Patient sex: M
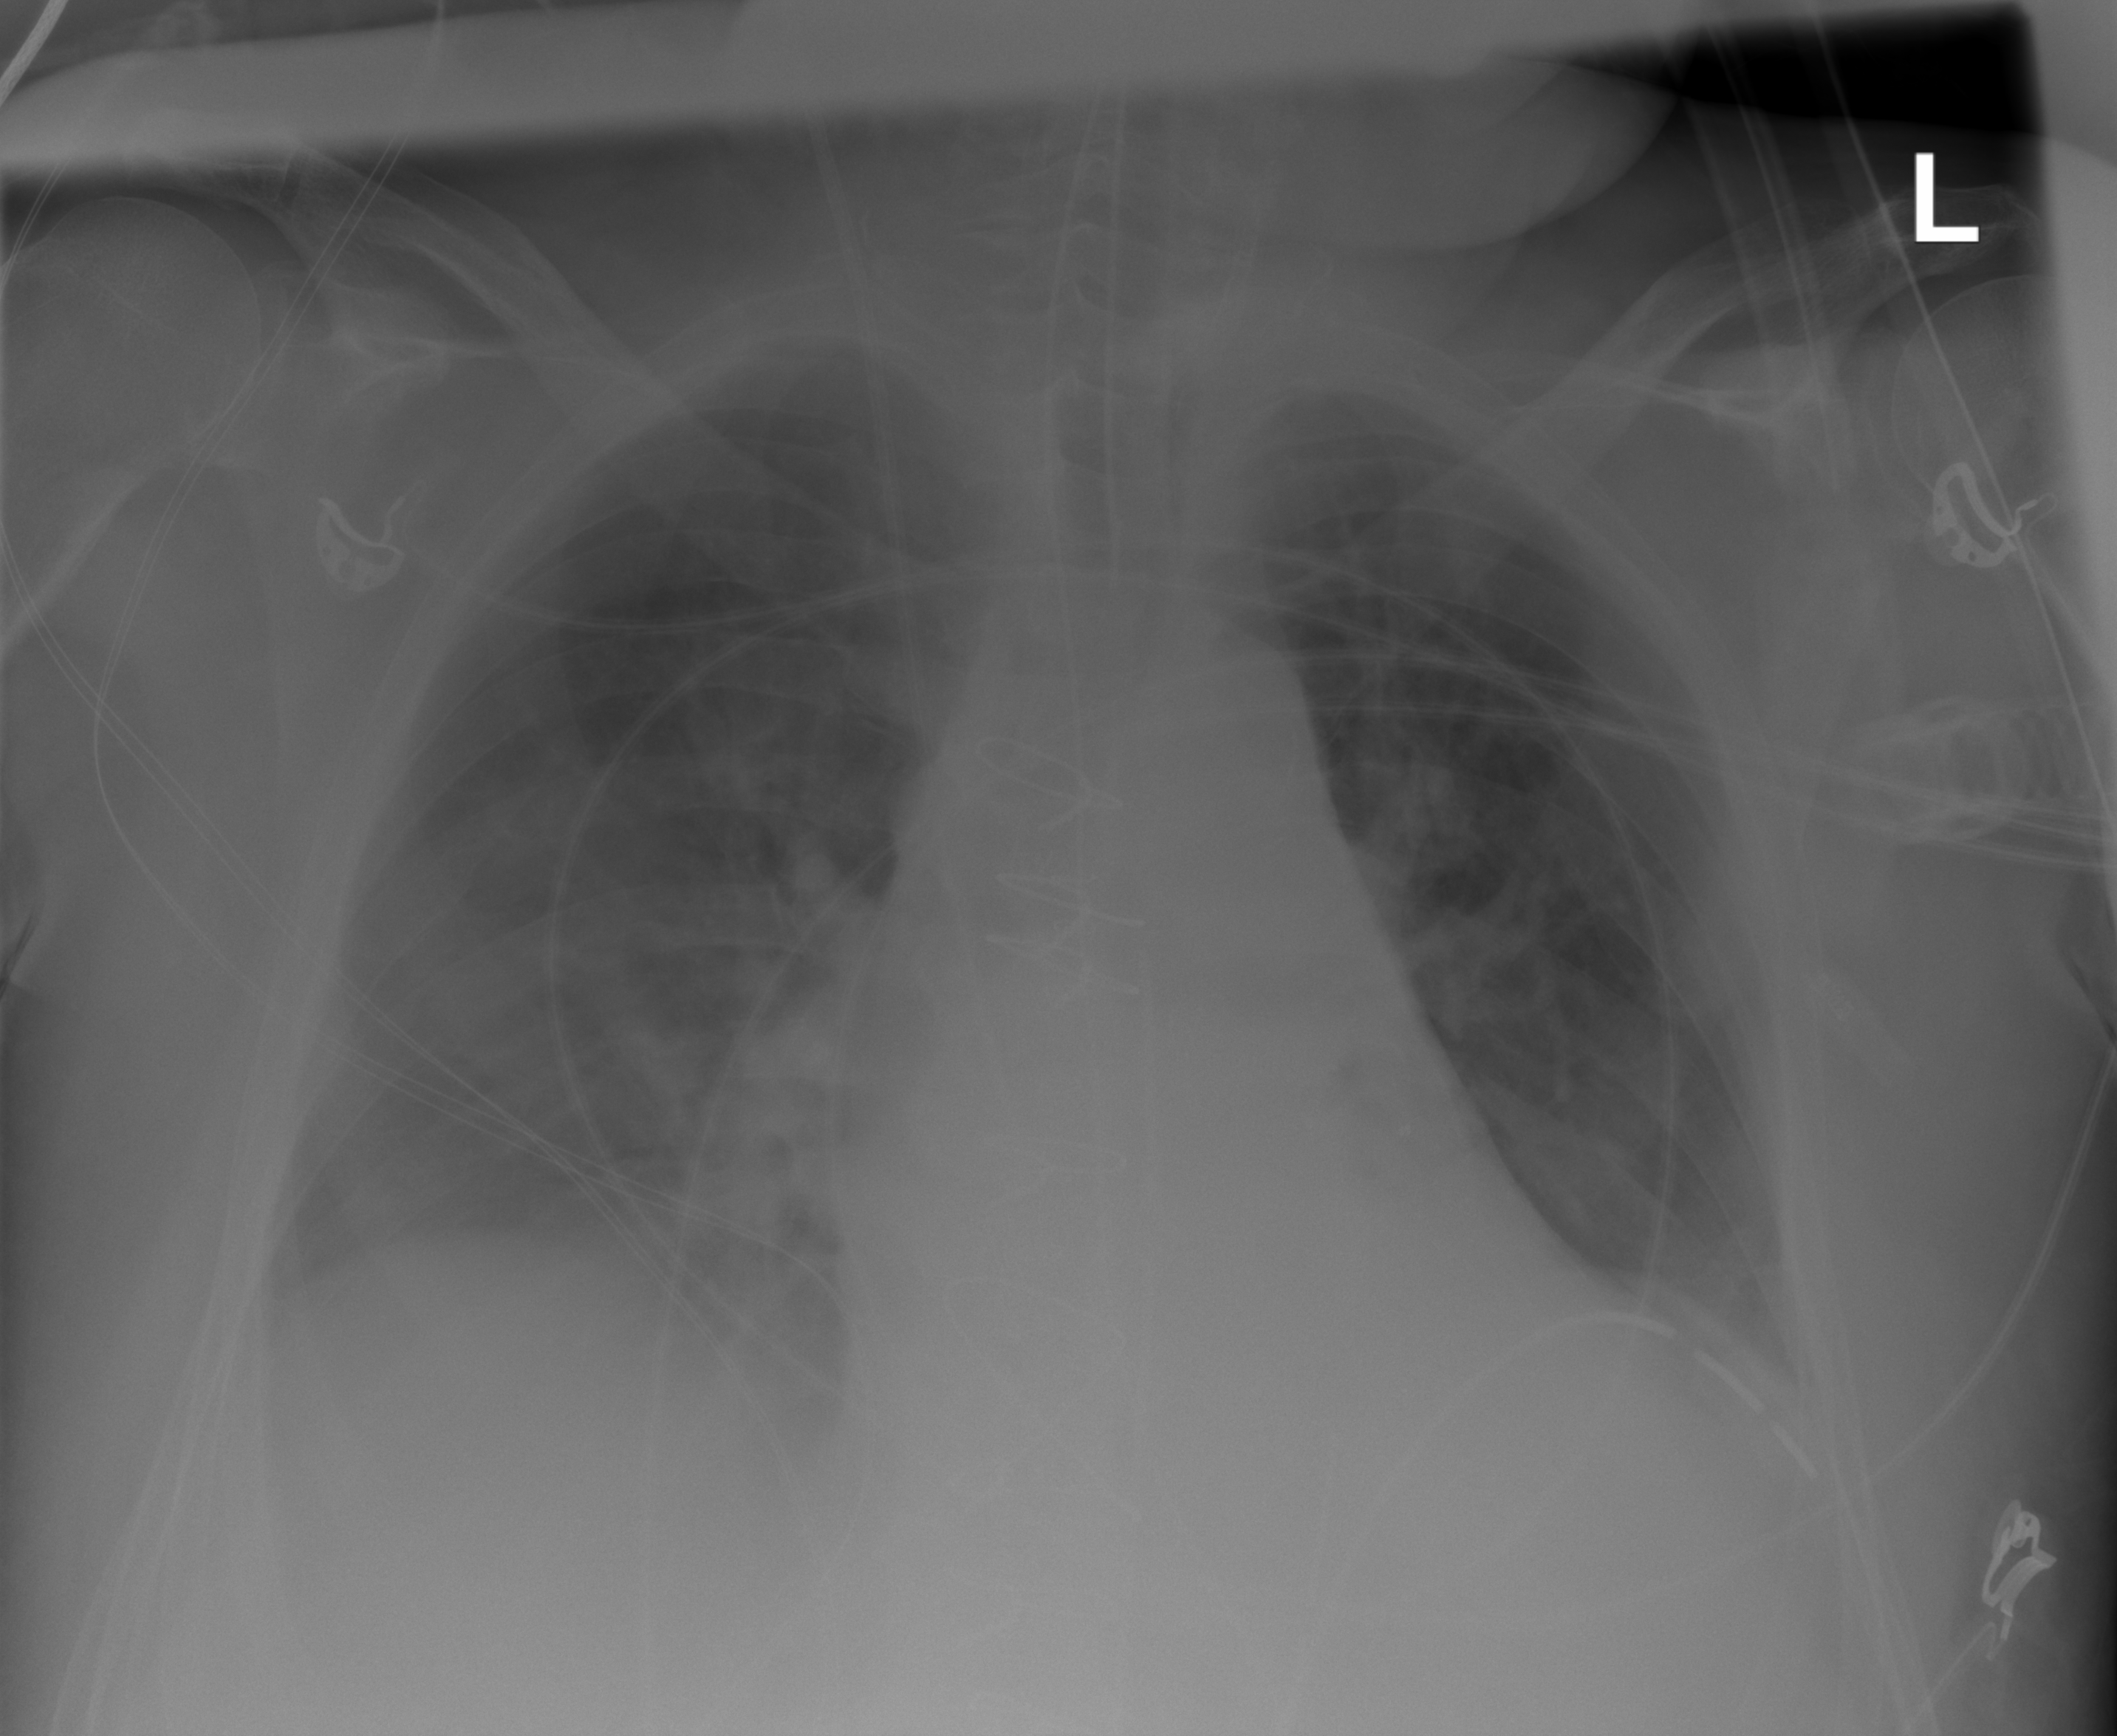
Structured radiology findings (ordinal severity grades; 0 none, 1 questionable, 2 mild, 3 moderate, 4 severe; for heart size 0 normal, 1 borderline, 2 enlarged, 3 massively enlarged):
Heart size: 0
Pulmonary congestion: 0
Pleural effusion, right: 2
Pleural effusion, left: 0
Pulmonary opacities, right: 0
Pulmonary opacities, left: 0
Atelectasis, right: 2
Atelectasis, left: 2